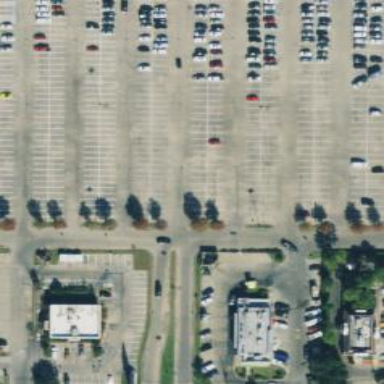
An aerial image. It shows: Parking space is available.